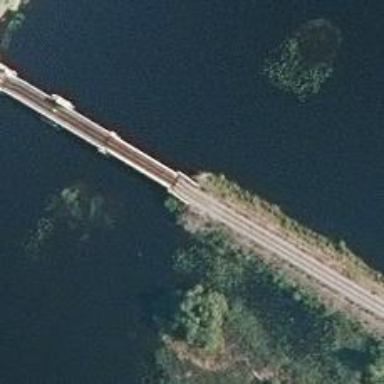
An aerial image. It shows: Bridge carrying continuous railway rails.